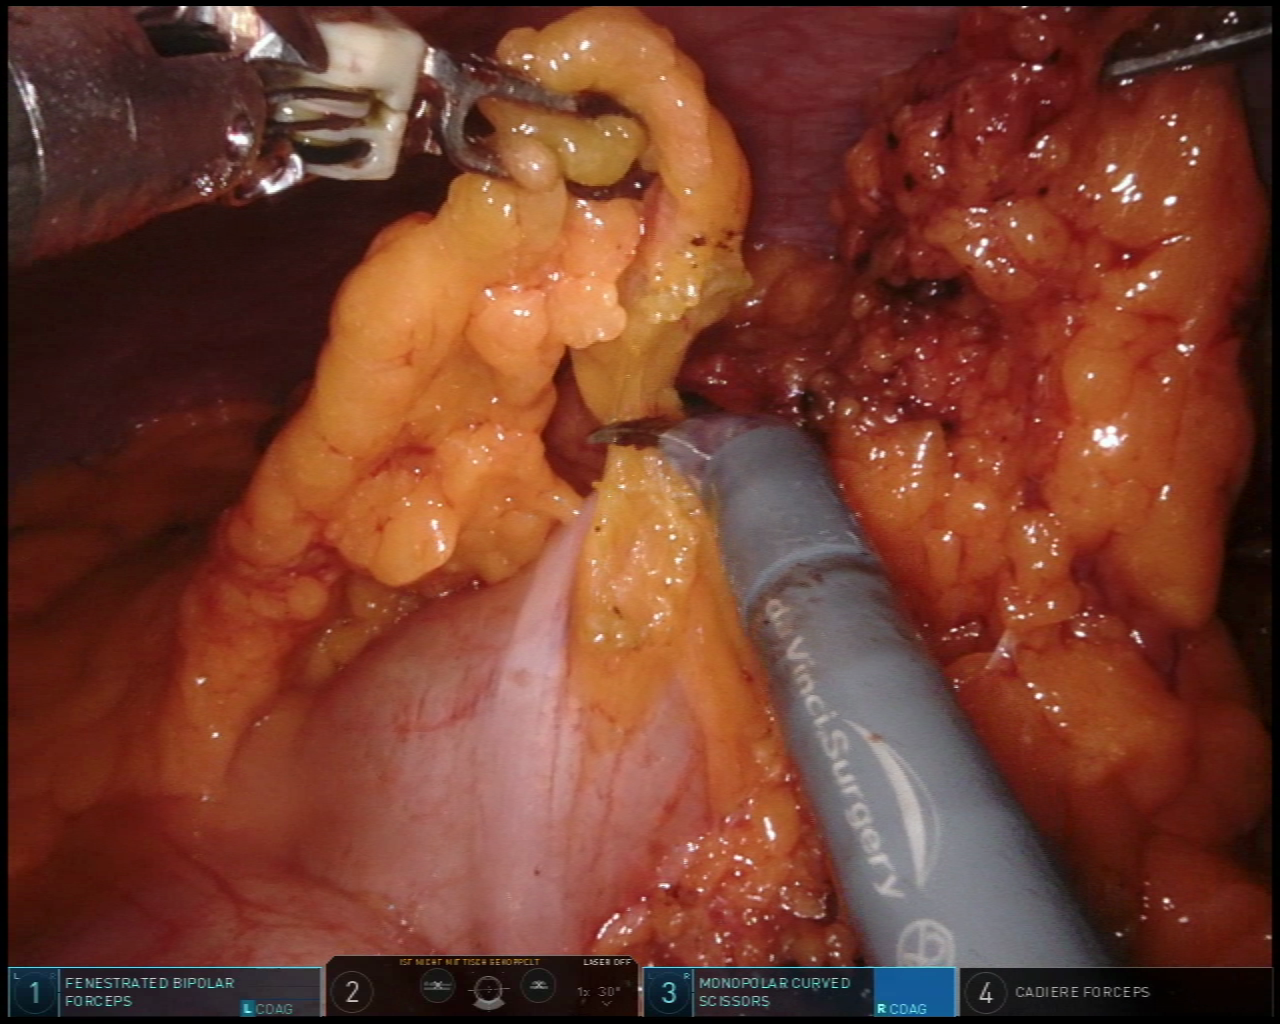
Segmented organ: colon
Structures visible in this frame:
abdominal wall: yes
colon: yes
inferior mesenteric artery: no
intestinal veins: no
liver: no
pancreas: no
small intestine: no
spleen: no
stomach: no
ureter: no
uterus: no
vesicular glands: no